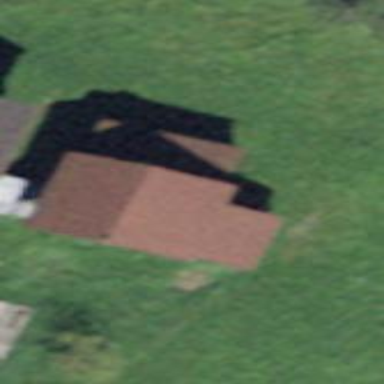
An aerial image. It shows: Shed.